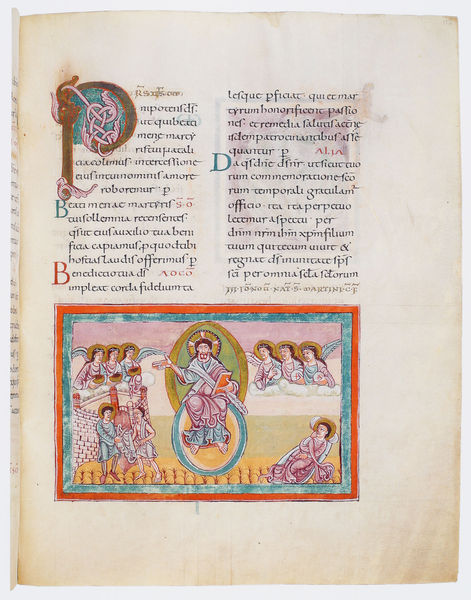
Titel: Göttinger Sakramentar
Institution: Göttingen, Staats- und Universitätsbibliothek
Schlagwörter: blau, flügel, stadt, rot, rahmen, bild, gold, sitzend, engel, schrift, papier, buch, seite, text, buchstabe, anfang, buchseite, heiligenschein, christus, jesus, heilige, heiland, kapitel, latein, heiligenscheine, buchmalerei, weltenherrscher, mandola, book of kells, p